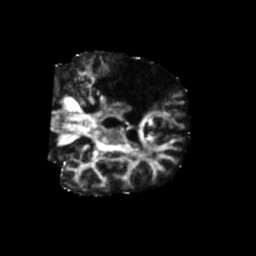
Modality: FA
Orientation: coronal
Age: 48
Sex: male
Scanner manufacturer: siemens
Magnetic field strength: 3 T
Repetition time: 5.47 s
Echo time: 0.0854 s